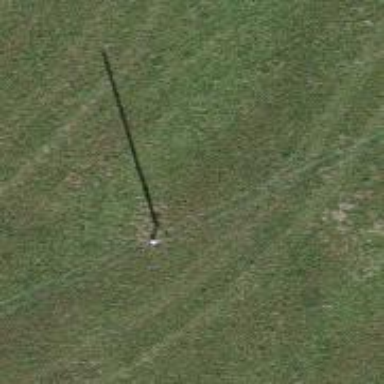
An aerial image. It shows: Power pole.